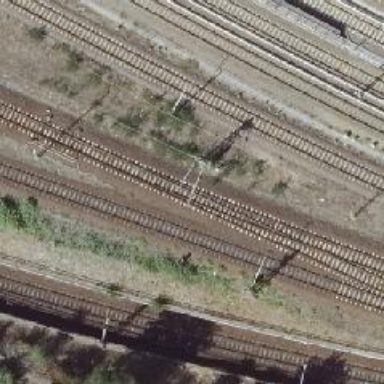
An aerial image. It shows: Railway signal.